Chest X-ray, PA view. Patient: 43 years old, sex F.
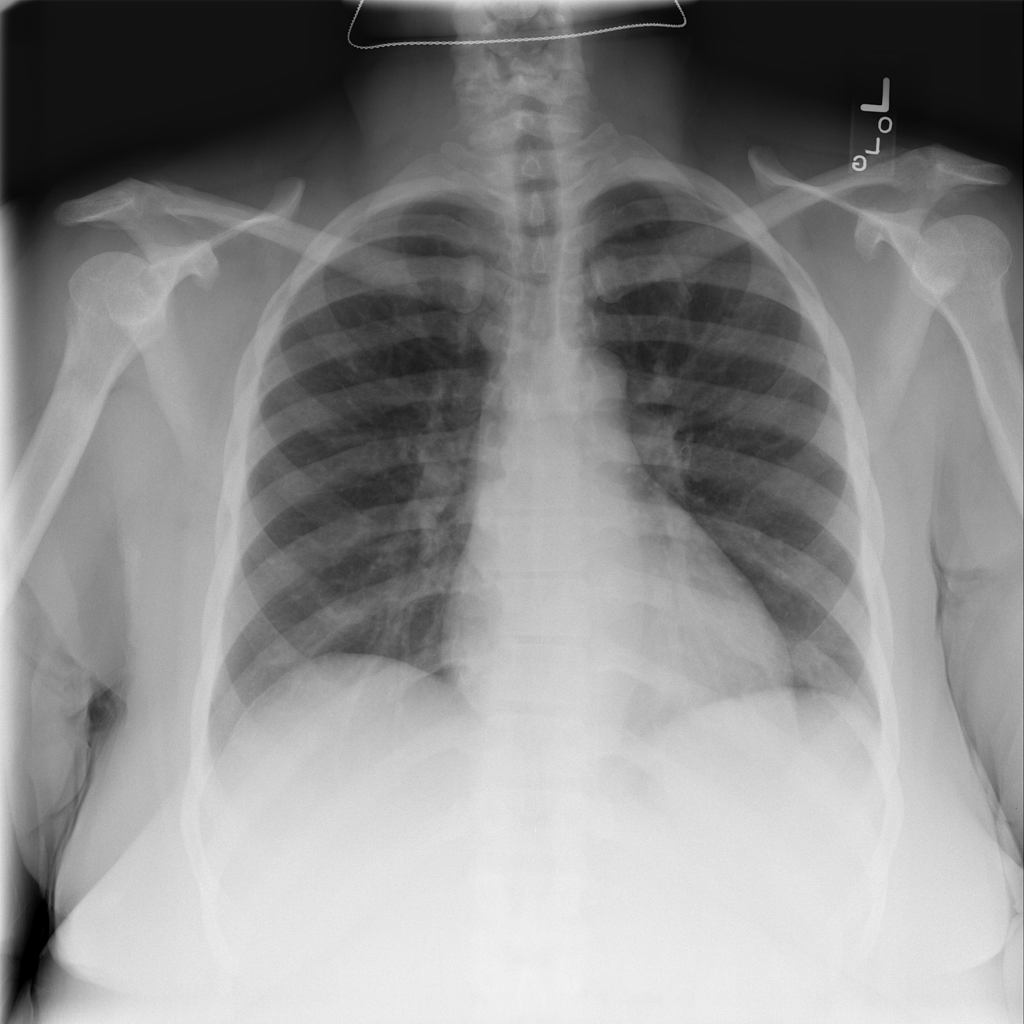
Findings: Cardiomegaly